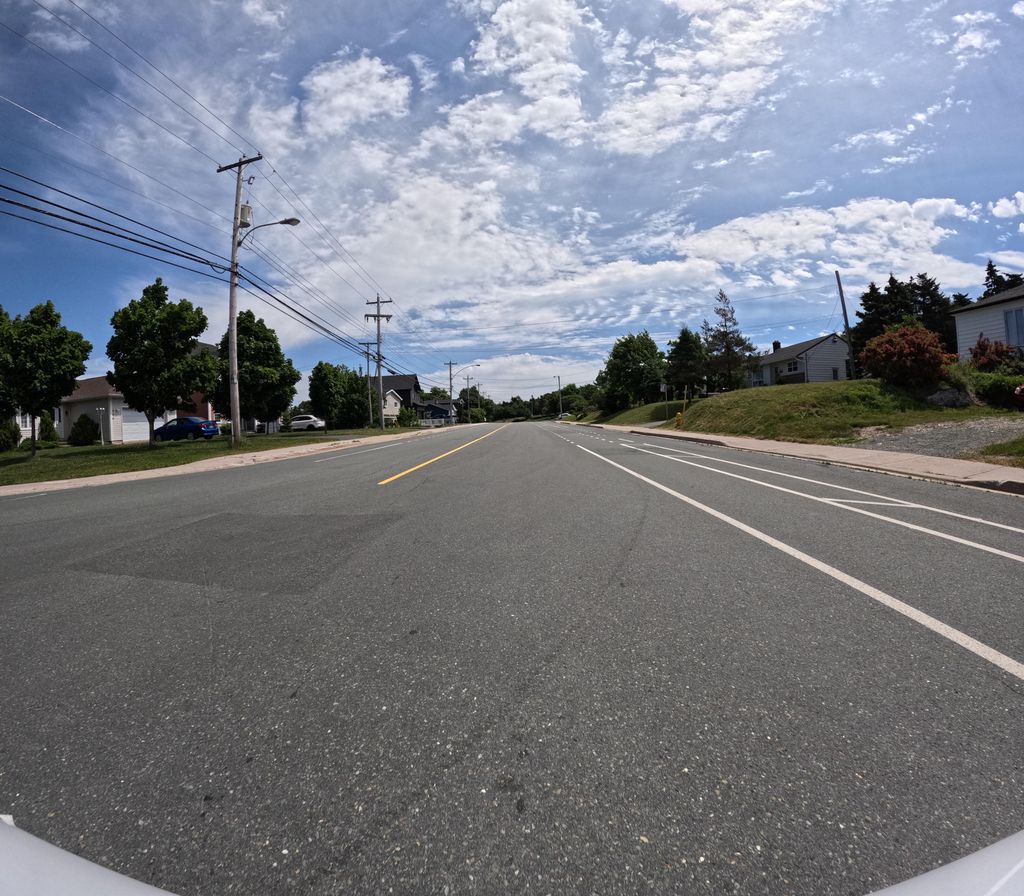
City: st_johns